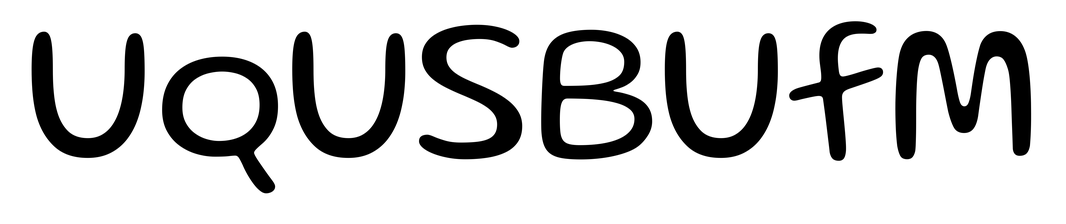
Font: Gluten_Light